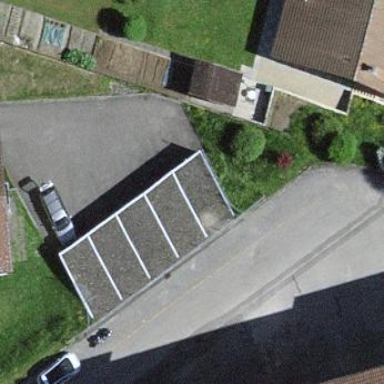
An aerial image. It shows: Garage building.